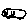
Label: car